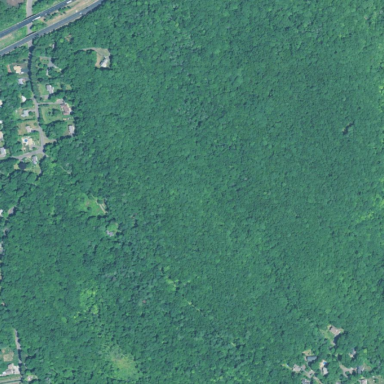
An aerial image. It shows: Existing Preserved Open Space in woodland area.